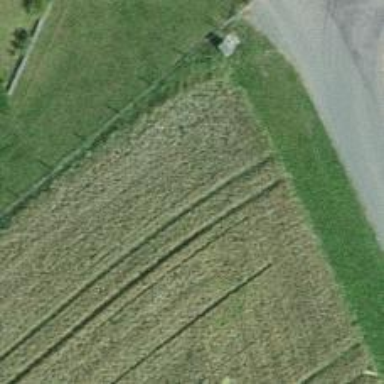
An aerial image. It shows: Farm.